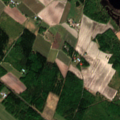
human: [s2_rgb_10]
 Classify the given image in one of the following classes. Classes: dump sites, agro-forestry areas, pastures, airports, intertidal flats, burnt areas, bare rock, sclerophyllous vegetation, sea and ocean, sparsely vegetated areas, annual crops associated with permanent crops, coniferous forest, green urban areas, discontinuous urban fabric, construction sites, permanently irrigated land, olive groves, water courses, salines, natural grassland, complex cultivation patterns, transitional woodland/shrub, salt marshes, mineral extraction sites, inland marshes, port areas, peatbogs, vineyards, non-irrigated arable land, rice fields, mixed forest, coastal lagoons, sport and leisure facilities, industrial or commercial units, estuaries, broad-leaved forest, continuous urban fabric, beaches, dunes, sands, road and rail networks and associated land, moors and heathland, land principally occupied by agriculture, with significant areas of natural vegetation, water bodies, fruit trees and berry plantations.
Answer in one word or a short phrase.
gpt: land principally occupied by agriculture, with significant areas of natural vegetation, mixed forest, transitional woodland/shrub, water bodies